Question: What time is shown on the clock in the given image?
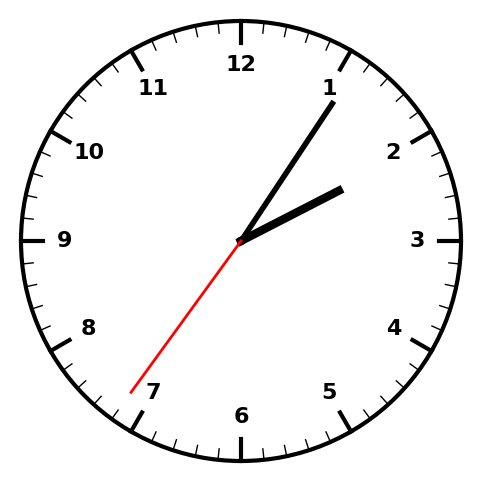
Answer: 02:05:36